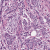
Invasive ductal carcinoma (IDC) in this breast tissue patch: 1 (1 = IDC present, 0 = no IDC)